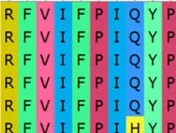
(D) A multispecies analysis showed that this site was highly conserved.
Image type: chart (chart)